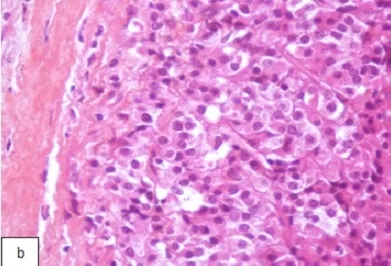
GX200.
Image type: pathology (h&e)